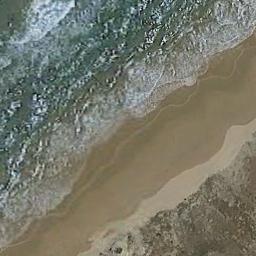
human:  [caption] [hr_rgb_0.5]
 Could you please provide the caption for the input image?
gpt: There are huge waves at the beach .

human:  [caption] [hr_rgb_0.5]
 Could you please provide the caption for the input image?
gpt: The green oceans and the ripple left on the sand .

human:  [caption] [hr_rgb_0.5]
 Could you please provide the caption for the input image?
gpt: The beach with khaki sand and the color of the seawater is green .

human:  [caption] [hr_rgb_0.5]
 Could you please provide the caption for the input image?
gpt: The sea was rough by the beach .

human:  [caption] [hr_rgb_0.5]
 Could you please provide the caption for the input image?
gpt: The grass is beside the beach .